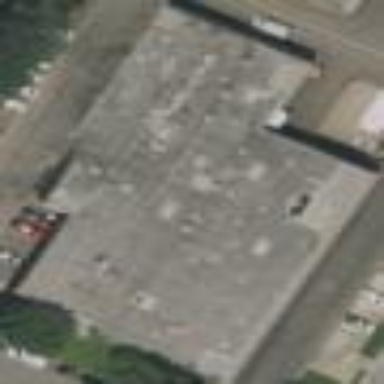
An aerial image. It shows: Warehouse building.